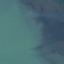
Land use / land cover class: SeaLake